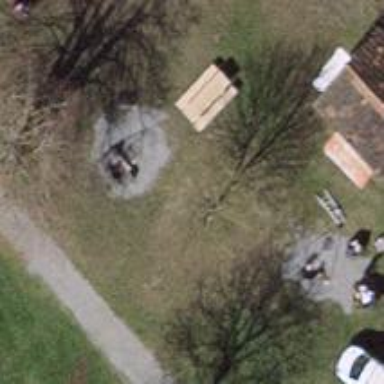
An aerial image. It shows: BBQ amenity.